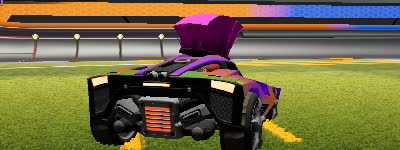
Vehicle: breakout